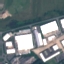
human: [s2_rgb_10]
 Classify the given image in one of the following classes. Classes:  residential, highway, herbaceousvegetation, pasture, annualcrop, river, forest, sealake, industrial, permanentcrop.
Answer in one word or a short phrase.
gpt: Industrial